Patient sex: M
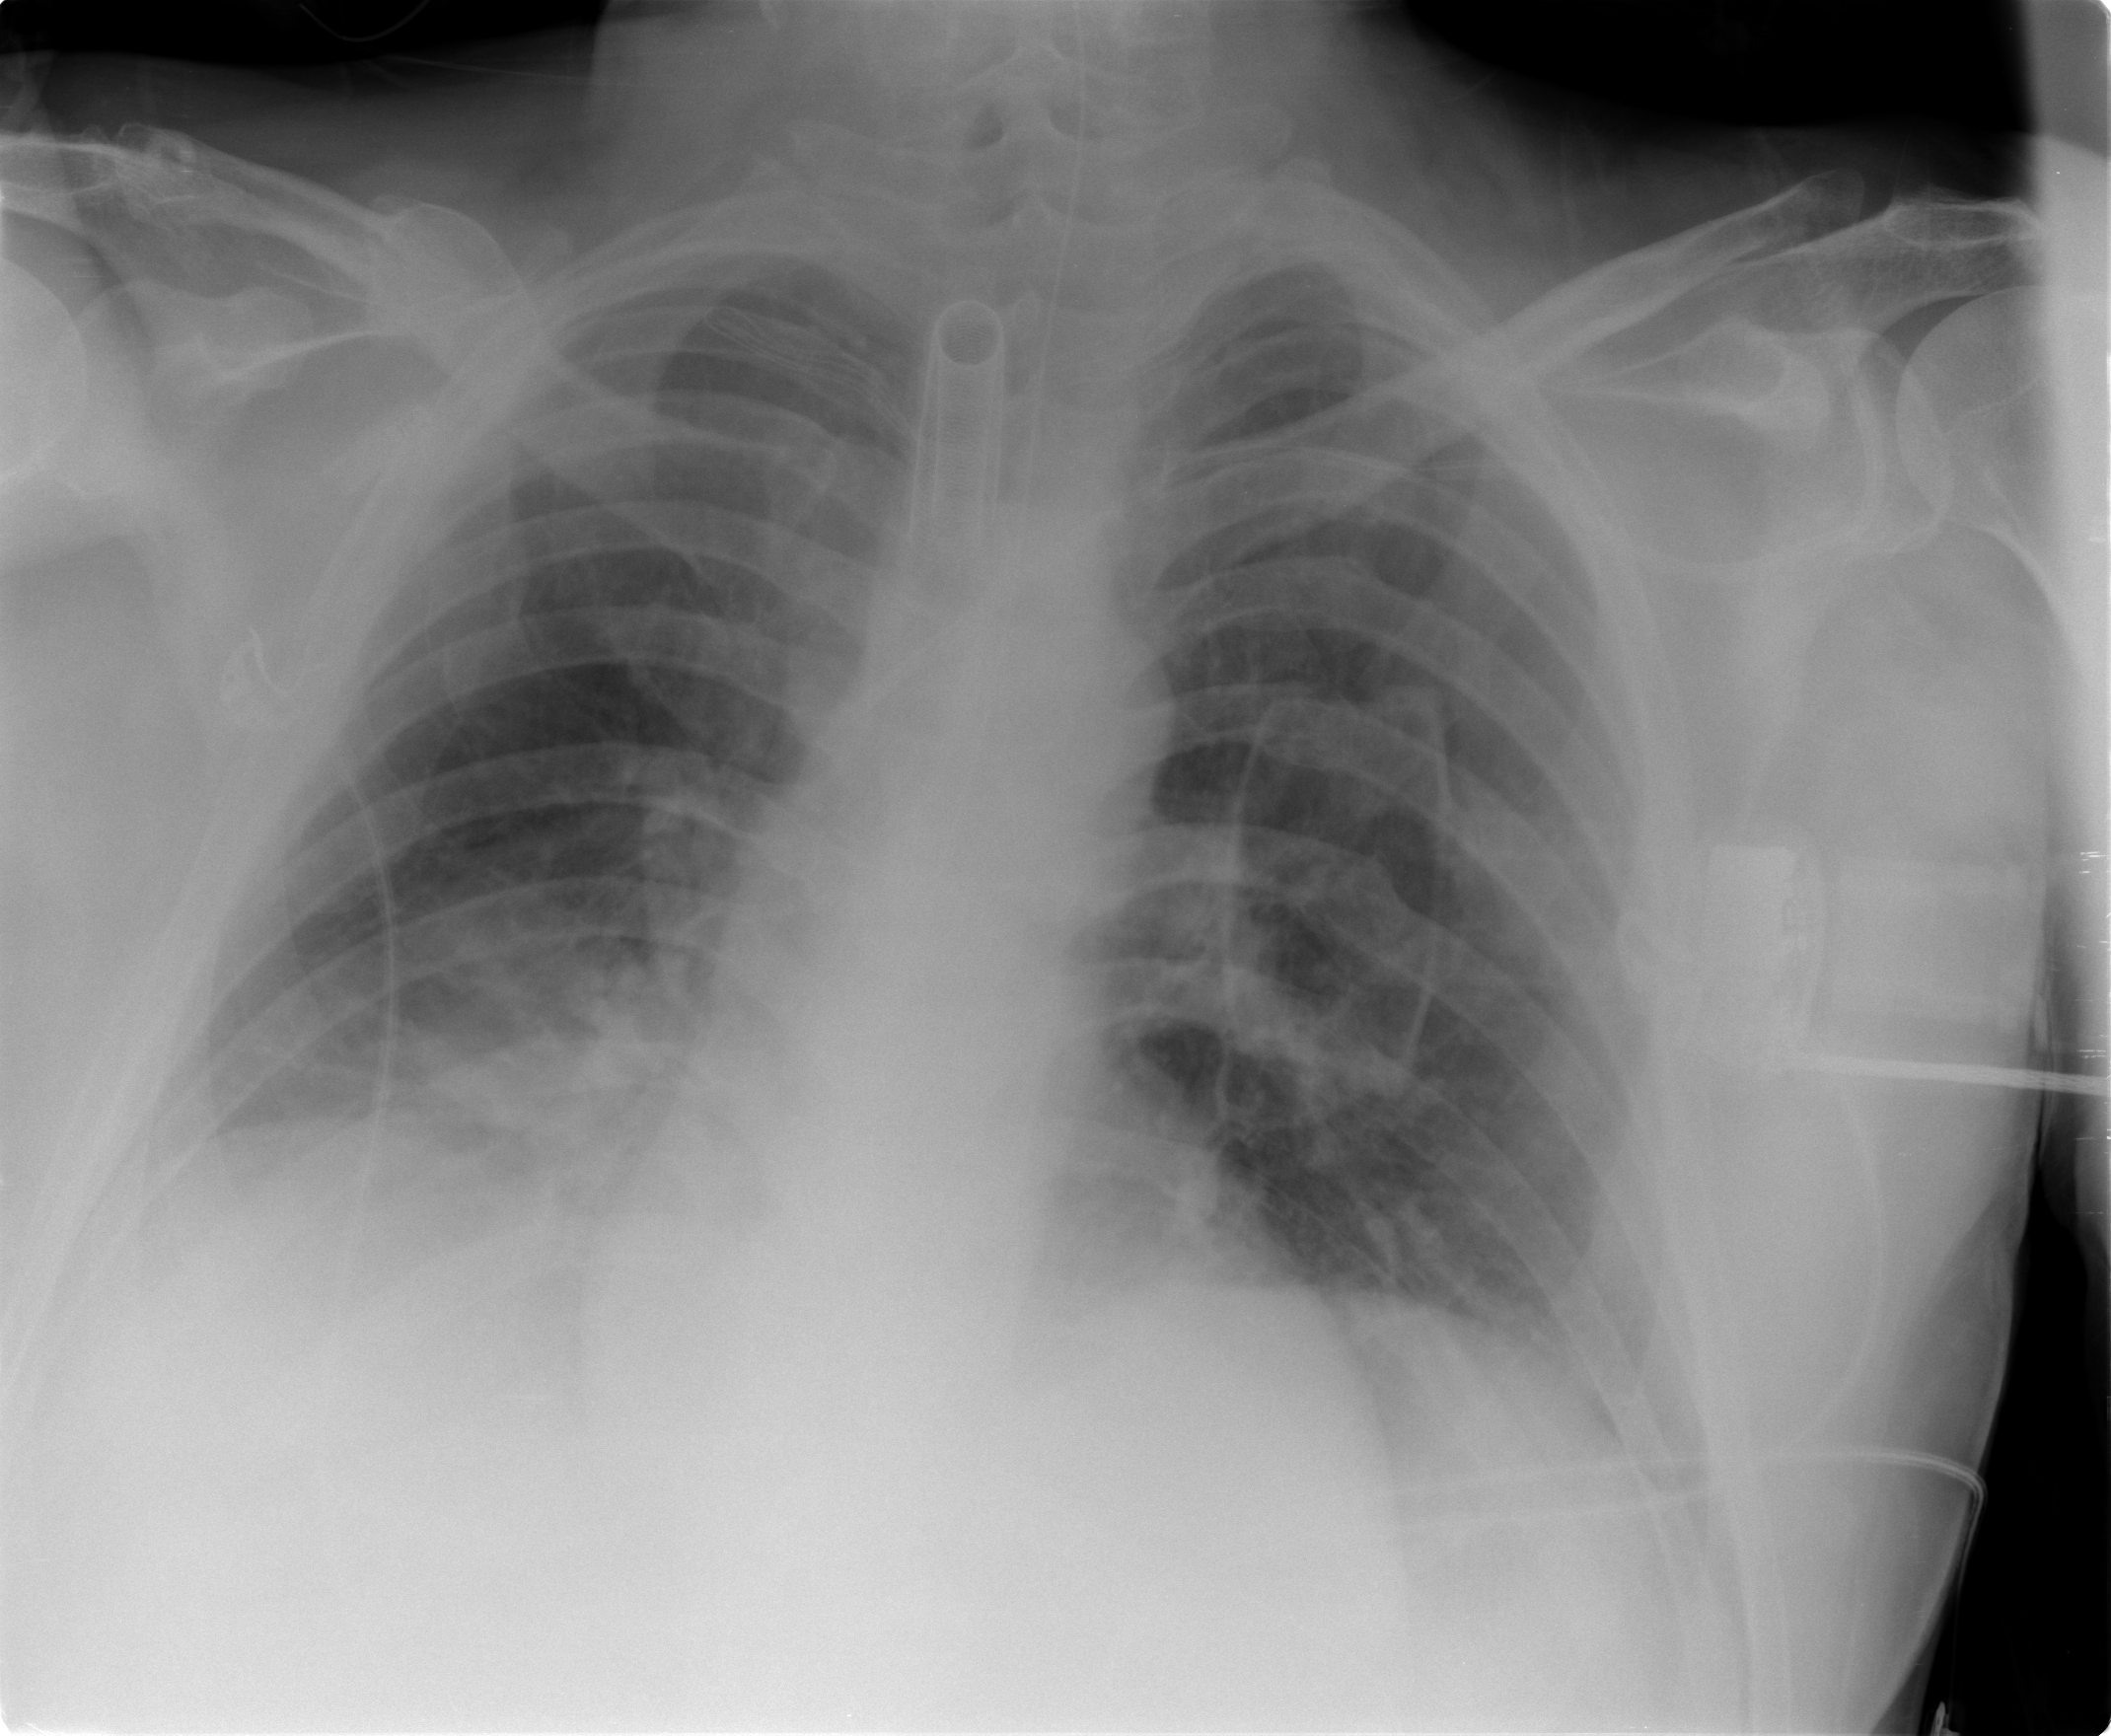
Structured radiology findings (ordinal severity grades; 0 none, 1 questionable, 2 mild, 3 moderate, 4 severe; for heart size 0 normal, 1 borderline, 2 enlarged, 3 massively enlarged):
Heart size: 0
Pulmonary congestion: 0
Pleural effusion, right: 2
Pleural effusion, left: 1
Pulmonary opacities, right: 2
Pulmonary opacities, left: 0
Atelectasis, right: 2
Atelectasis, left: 0